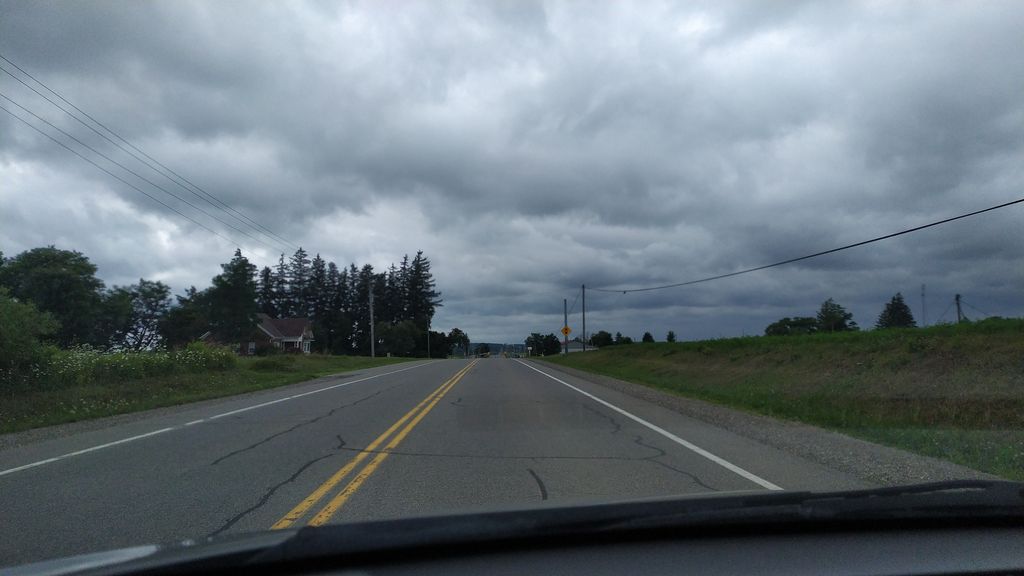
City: kitchener-waterloo